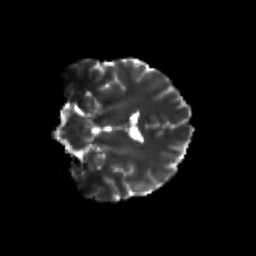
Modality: T2w
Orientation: coronal
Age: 21
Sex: male
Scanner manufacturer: siemens
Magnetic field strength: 3 T
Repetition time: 3.5 s
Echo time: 0.125 s